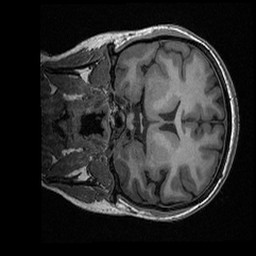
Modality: T1w
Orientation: coronal
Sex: female
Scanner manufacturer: ge
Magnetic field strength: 3 T
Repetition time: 0.0064 s
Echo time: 0.00281 s